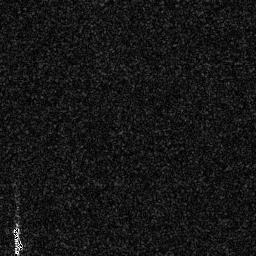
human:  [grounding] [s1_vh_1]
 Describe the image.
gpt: In the satellite image, there is  <ref>1 small ship </ref> <box>[[3, 88, 8, 99, 0]]</box> located at bottom left.